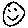
Label: smiley face